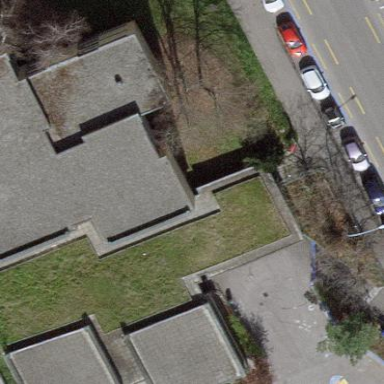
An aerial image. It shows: School building.